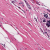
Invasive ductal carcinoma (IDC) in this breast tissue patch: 0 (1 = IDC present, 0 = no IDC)